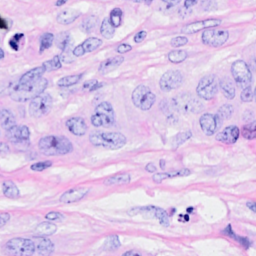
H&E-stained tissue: Breast